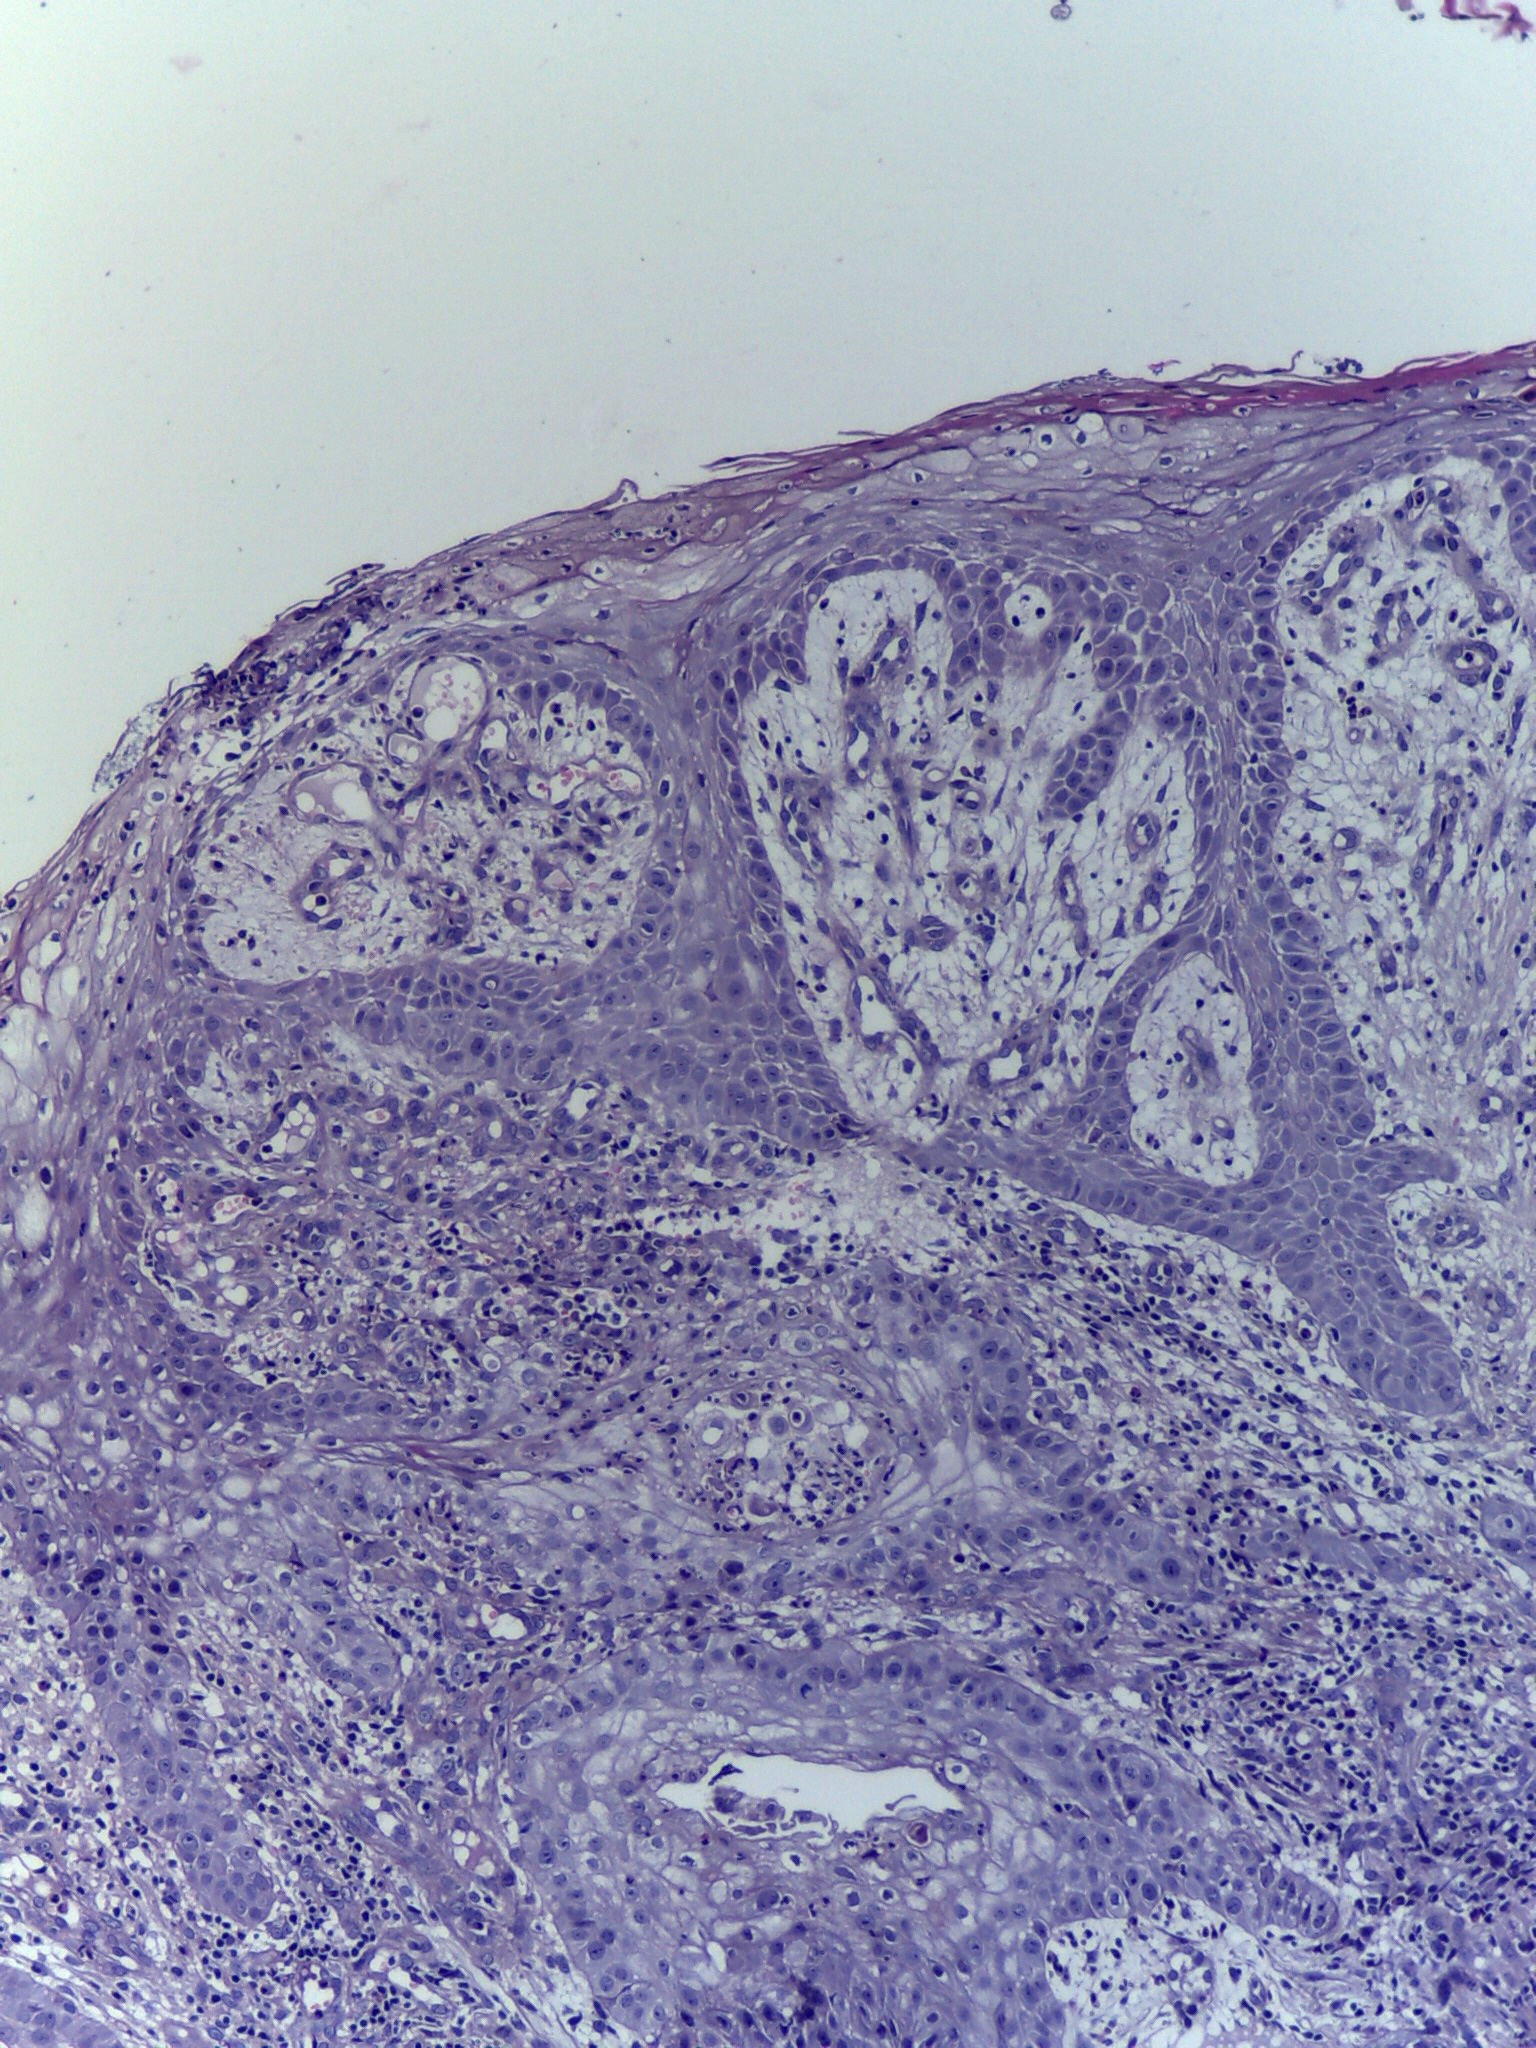
Diagnosis: OSCC